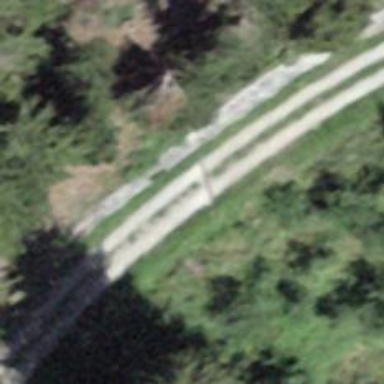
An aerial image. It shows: Gravel track.